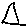
Label: triangle